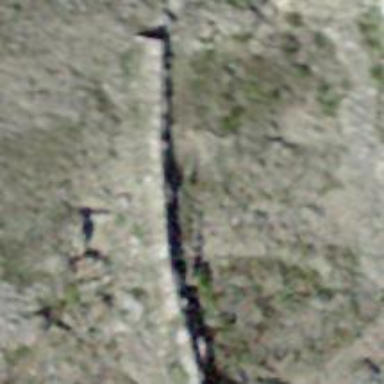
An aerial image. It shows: Retaining wall.